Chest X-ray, AP view. Patient: 50 years old, sex M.
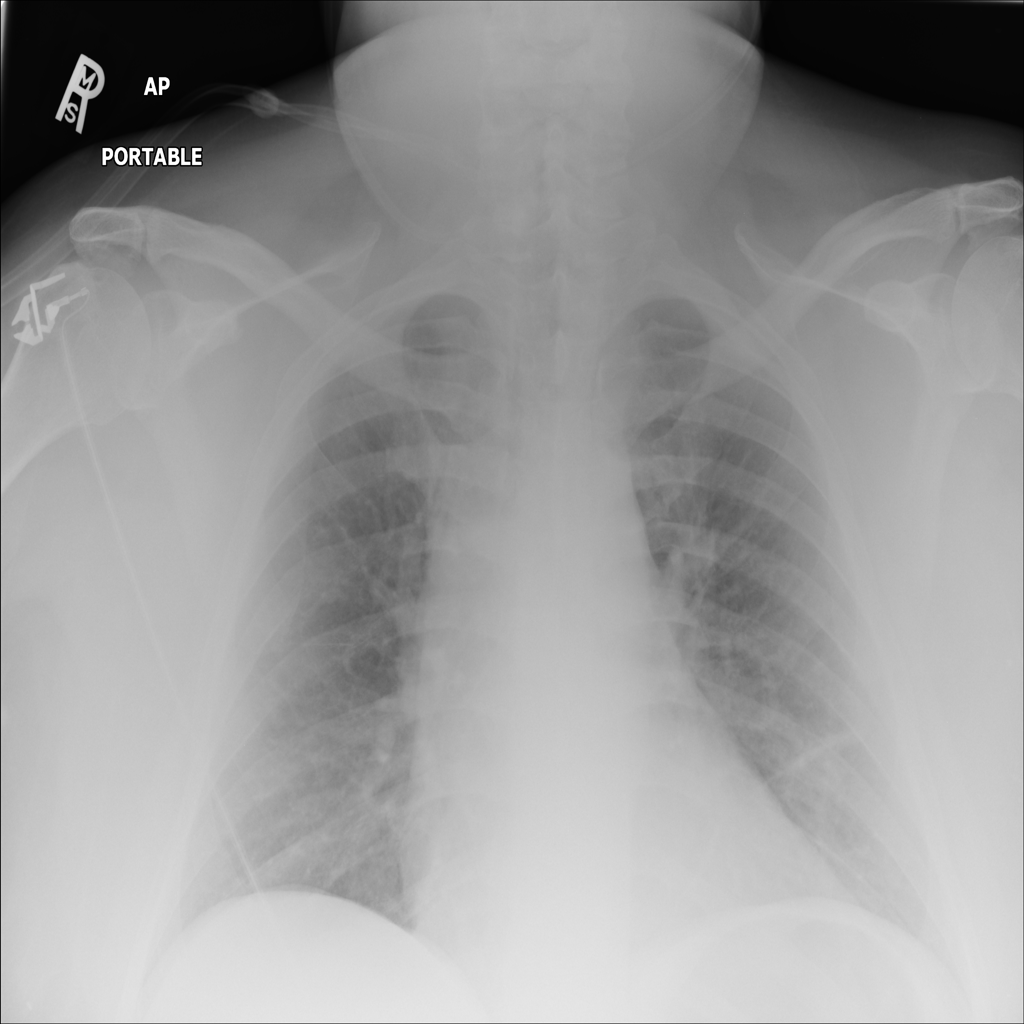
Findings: Atelectasis